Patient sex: F
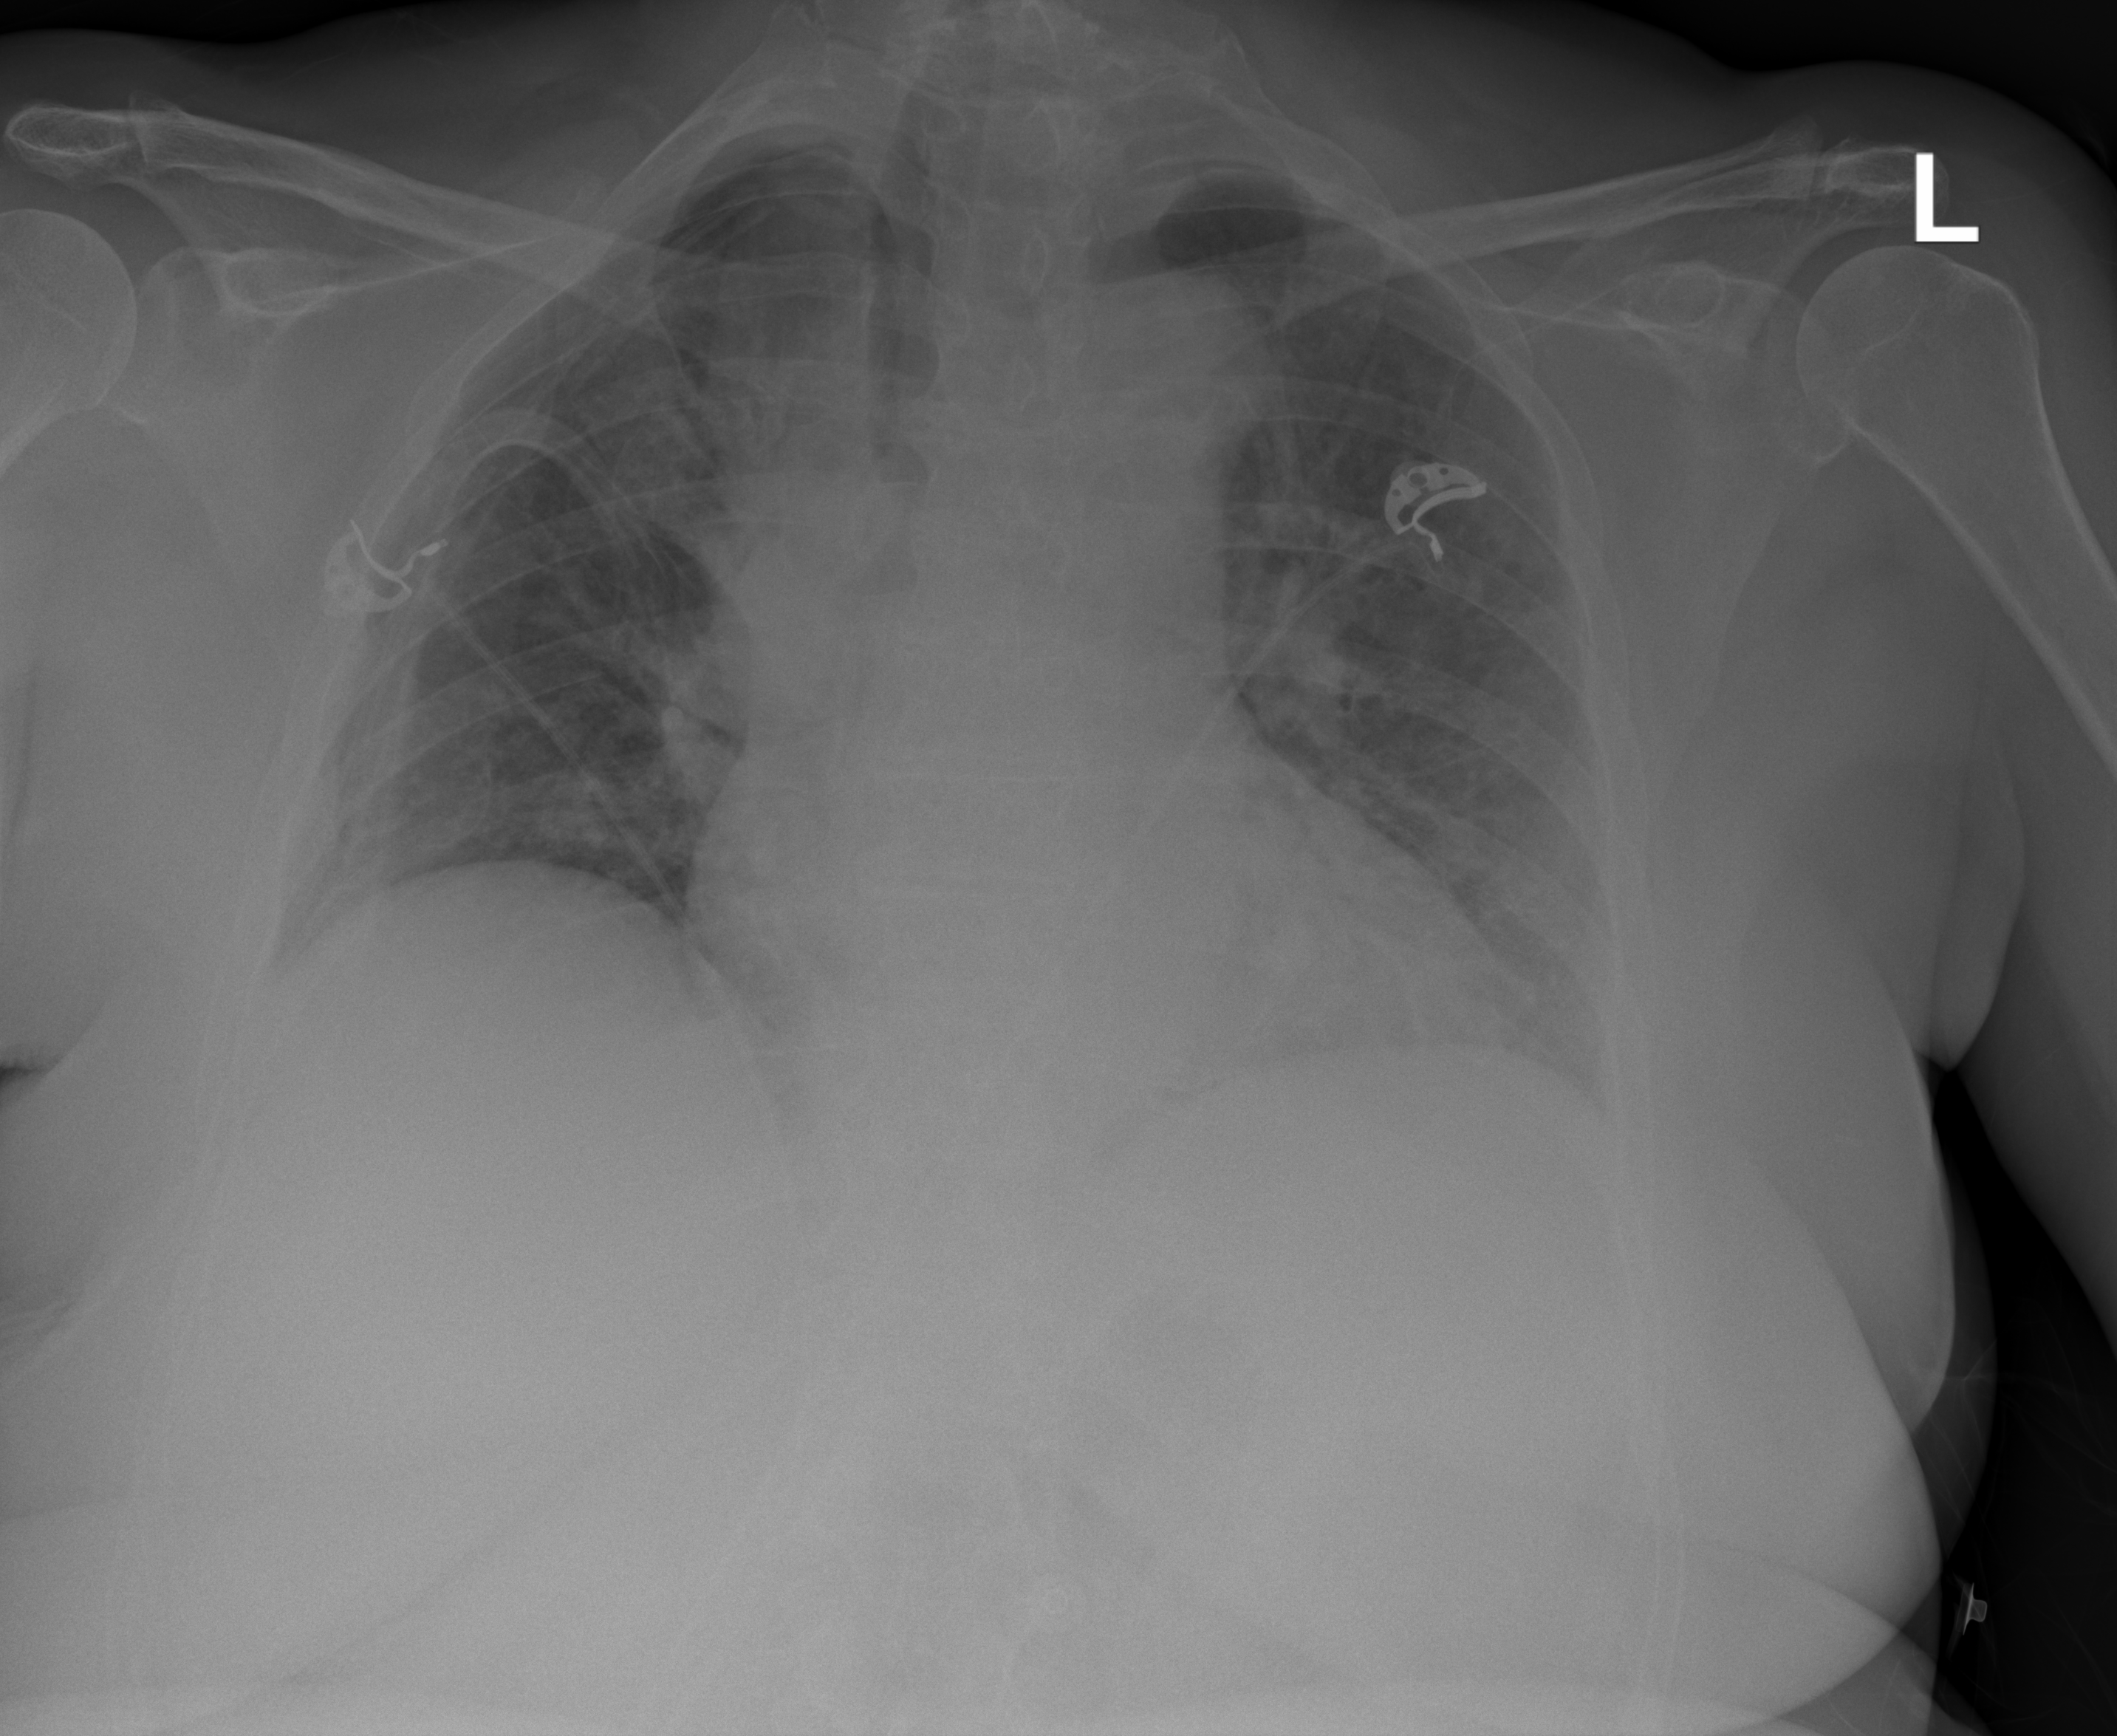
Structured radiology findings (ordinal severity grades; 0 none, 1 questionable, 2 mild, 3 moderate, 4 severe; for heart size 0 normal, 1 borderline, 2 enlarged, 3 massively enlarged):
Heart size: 0
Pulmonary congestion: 0
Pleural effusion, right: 0
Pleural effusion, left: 0
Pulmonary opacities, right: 0
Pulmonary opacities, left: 0
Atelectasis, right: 2
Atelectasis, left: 0